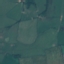
Land use / land cover: Pasture